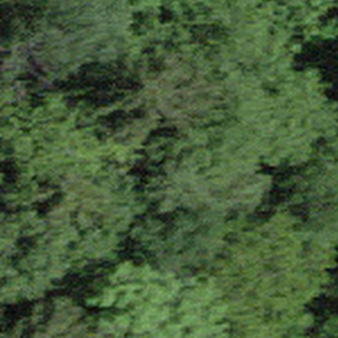
Label: other